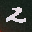
Label: 2